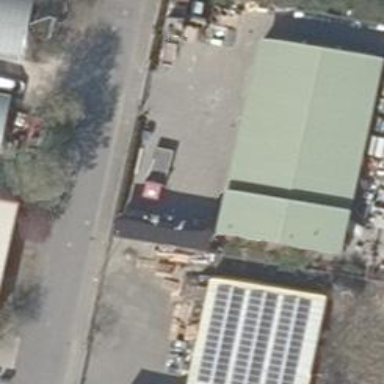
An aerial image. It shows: Industrial building.